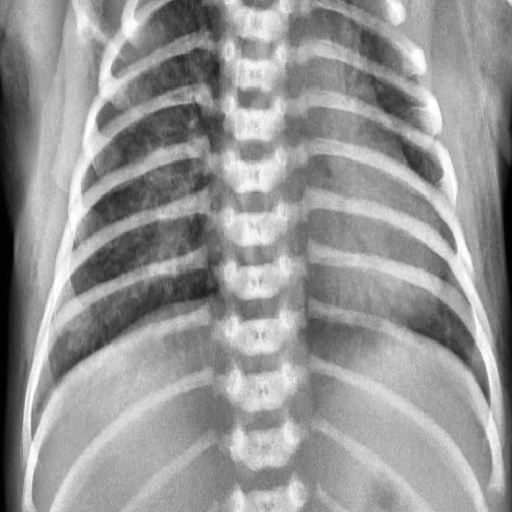
Finding: PNEUMONIA